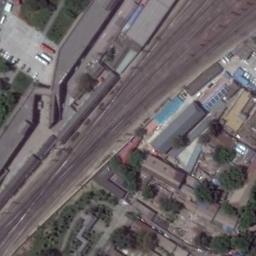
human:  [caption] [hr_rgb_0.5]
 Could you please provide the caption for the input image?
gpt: There are several buildings beside the railway .

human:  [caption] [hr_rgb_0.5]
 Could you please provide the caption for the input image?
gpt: These railways are flanked by some buildings of different colors .

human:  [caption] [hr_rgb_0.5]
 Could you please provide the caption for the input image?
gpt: There is a row of grey buildings on one side of the railway .

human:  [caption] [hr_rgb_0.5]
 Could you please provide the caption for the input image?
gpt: The railway is next to some trees and houses .

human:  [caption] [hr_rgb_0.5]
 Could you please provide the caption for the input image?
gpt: There are some green trees and buildings beside the railway .